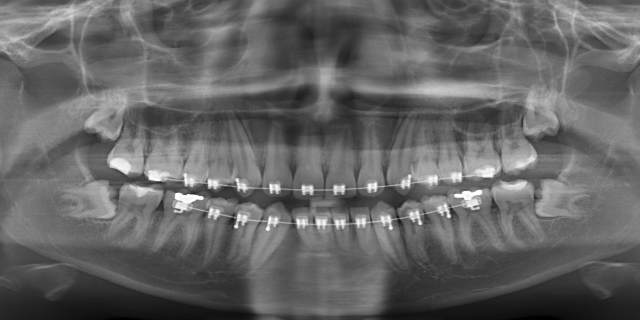
adult